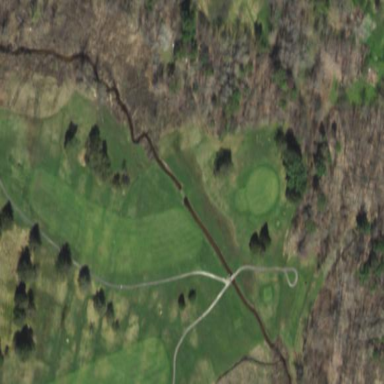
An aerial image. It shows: Area of rough grass used for golf.